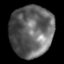
Tissue: lung
Cell type: Others
Senescence score: 0.2317
Nuclear area (px): 2163
Mean DAPI intensity: 98.355